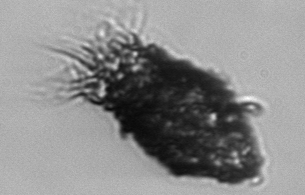
Label: Stenosemella_pacifica